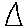
Label: triangle